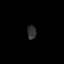
Tissue: prostate
Cell type: T cells
Senescence score: 0.3186
Nuclear area (px): 120
Mean DAPI intensity: 48.375